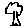
Label: tree